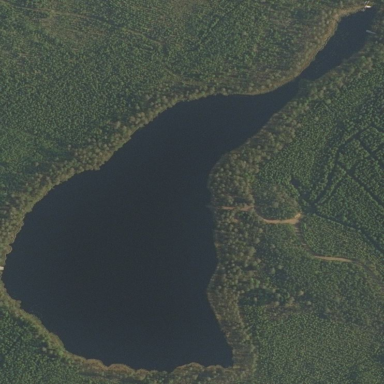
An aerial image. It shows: Serene lake surrounded by nature.